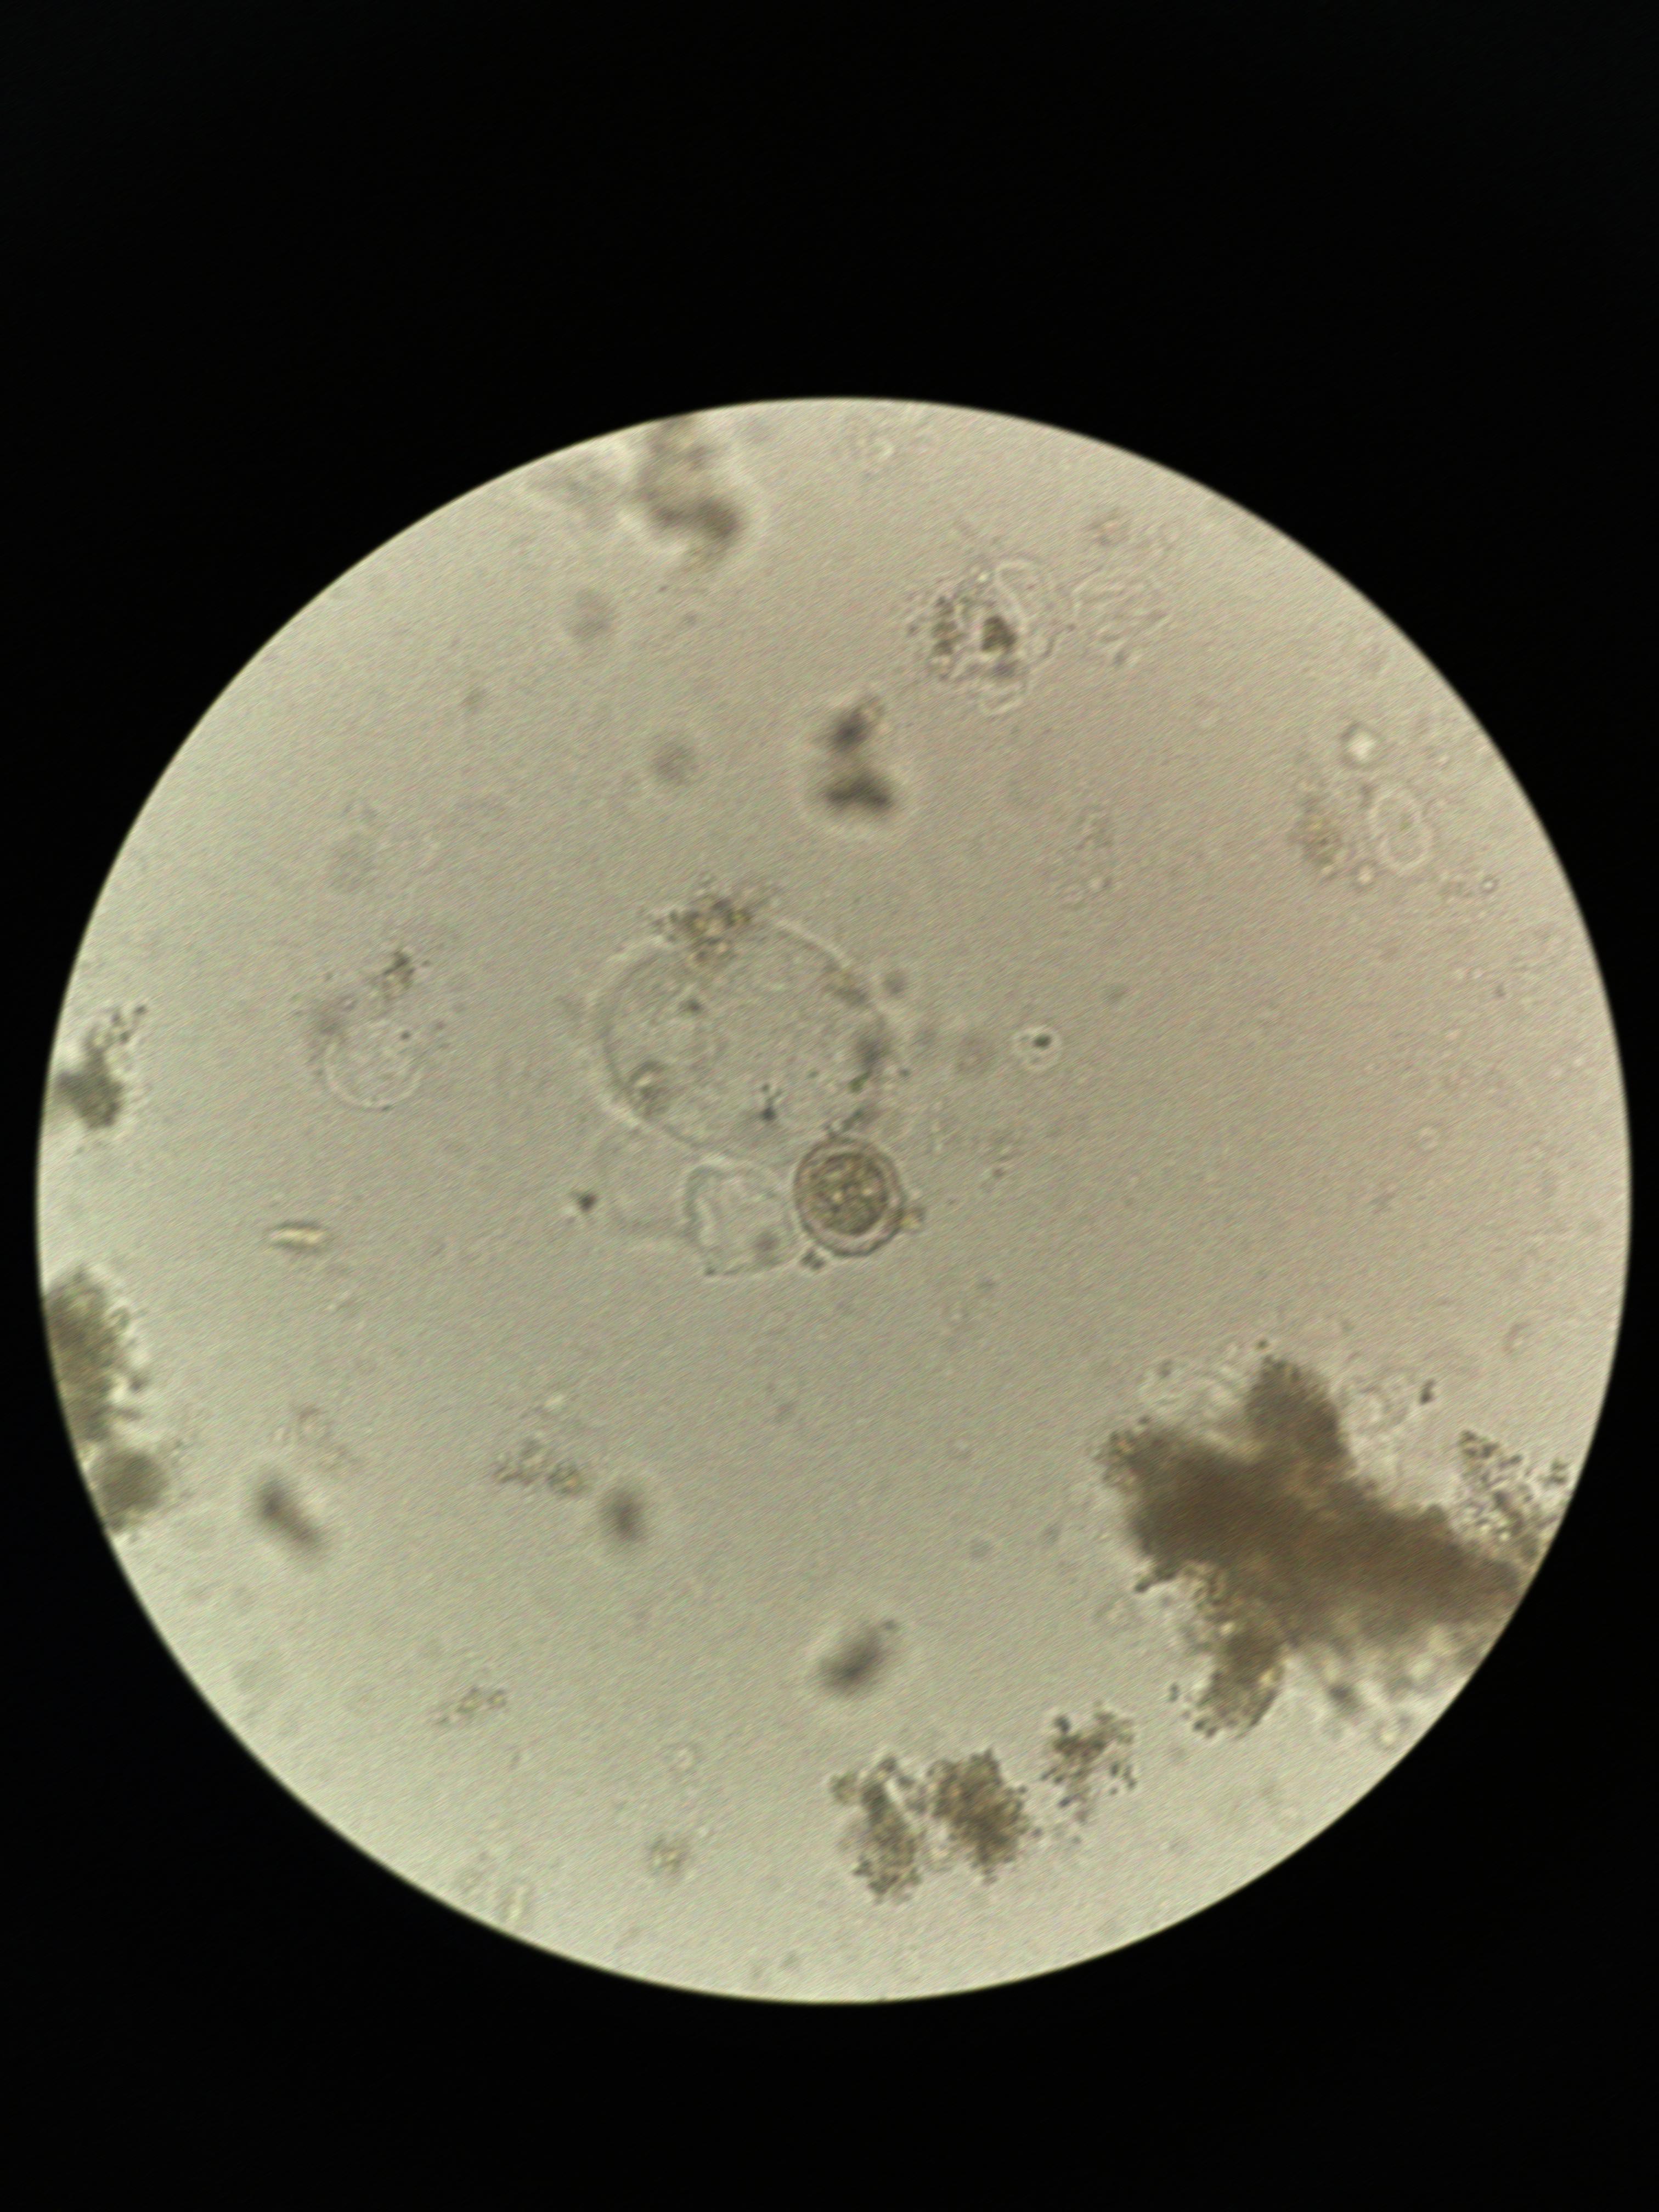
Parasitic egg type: Hymenolepis nana